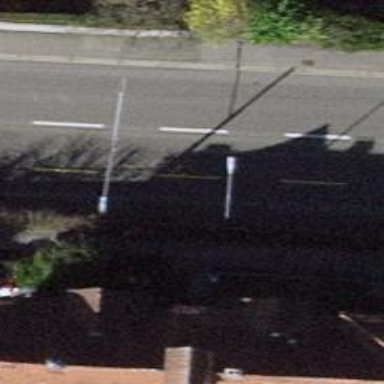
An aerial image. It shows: Asphalt sidewalk.